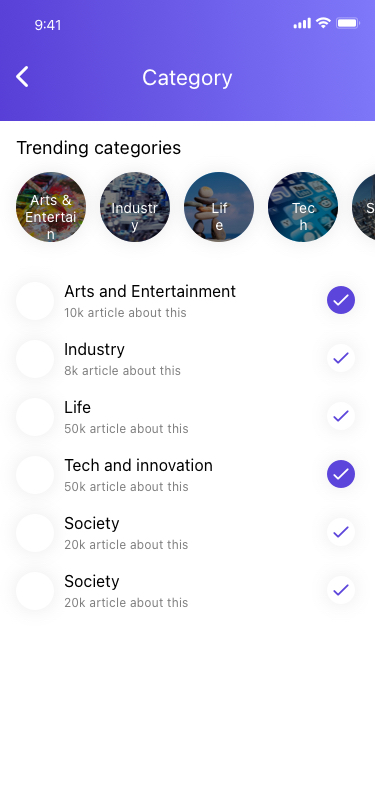
Text in this UI design:
Category
Trending categories
Arts &
Entertain
Industry
Life
Tech
Society
Arts and Entertainment
10k article about this
Industry
8k article about this
Life
50k article about this
Tech and innovation
50k article about this
Society
20k article about this
Society
20k article about this